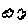
Label: cloud